Question: I am trying to clear graphics context. It clears perfectly using these 2 ways.
'''
1. clearContextBeforeDrawing
2. CGContextClearRect(context, rect);
CGContextSetFillColorWithColor(context, [UIColor whiteColor].CGColor);
CGContextFillRect(context, rect);
CGContextFlush(context);
'''
But when I draw lines again. The previous lines are mixed up with the new lines with dots appearing. Can anyone please help ?

This is how I am clearing lines
'''
-(IBAction)eraseButton:(id)sender
{
self.viewmainHandwriting.isErase = TRUE;
[self.viewmainHandwriting setBackgroundColor:[UIColor clearColor]];
[self.viewmainHandwriting setNeedsDisplay]; //It calls my drawRect Function
}
- (void)drawRect:(CGRect)rect
{
CGContextRef context = UIGraphicsGetCurrentContext();
if (!self.isErase)
{
CGContextAddPath(context, path);
CGContextSetLineCap(context, kCGLineCapRound);
CGContextSetLineWidth(context, self.lineWidth);
CGContextSetStrokeColorWithColor(context, self.lineColor.CGColor);
CGContextStrokePath(context);
self.empty = NO;
}
else
{
CGContextClearRect(context, self.bounds);
path
self.isErase = FALSE;
}
}
'''
The is how I am drawing lines
'''
- (void)touchesBegan:(NSSet *)touches withEvent:(UIEvent *)event {
UITouch *touch = [touches anyObject];
previousPoint1 = [touch previousLocationInView:self];
previousPoint2 = [touch previousLocationInView:self];
currentPoint = [touch locationInView:self];
[self touchesMoved:touches withEvent:event];
}
- (void)touchesMoved:(NSSet *)touches withEvent:(UIEvent *)event {
UITouch *touch = [touches anyObject];
CGPoint point = [touch locationInView:self];
/* check if the point is farther than min dist from previous */
CGFloat dx = point.x - currentPoint.x;
CGFloat dy = point.y - currentPoint.y;
if ((dx * dx + dy * dy) < kPointMinDistanceSquared) {
return;
}
previousPoint2 = previousPoint1;
previousPoint1 = [touch previousLocationInView:self];
currentPoint = [touch locationInView:self];
CGPoint mid1 = midPoint(previousPoint1, previousPoint2);
CGPoint mid2 = midPoint(currentPoint, previousPoint1);
CGMutablePathRef subpath = CGPathCreateMutable();
CGPathMoveToPoint(subpath, NULL, mid1.x, mid1.y);
CGPathAddQuadCurveToPoint(subpath, NULL, previousPoint1.x, previousPoint1.y, mid2.x, mid2.y);
CGRect bounds = CGPathGetBoundingBox(subpath);
CGPathAddPath(path, NULL, subpath);
CGPathRelease(subpath);
CGRect drawBox = bounds;
drawBox.origin.x -= self.lineWidth * 2.0;
drawBox.origin.y -= self.lineWidth * 2.0;
drawBox.size.width += self.lineWidth * 4.0;
drawBox.size.height += self.lineWidth * 4.0;
[self setNeedsDisplayInRect:drawBox];
}
'''
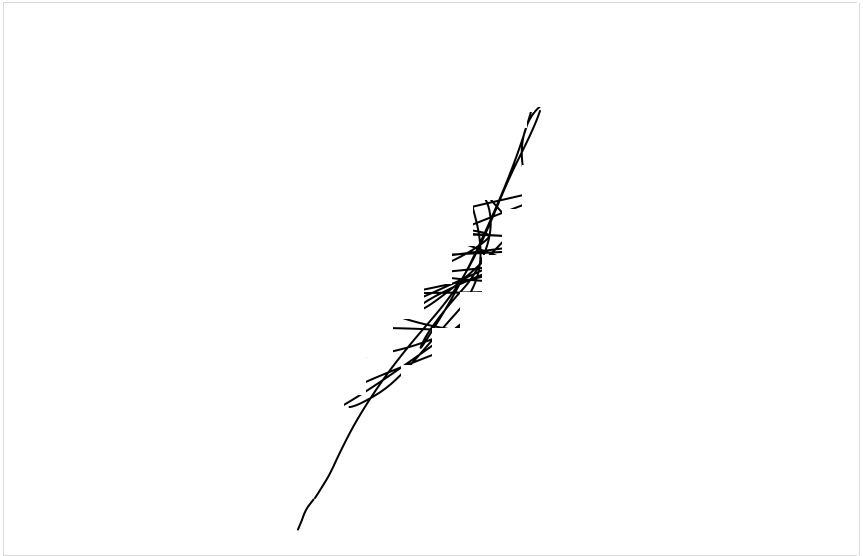
Answer: It looks like you don't clear 'path' in the method that clears the whole view ('eraseButton' ?).
So the path would still contain the whole old drawing. Only those parts would show on which you call 'setNeedsDisplayInRect:' (from within 'touchesMoved:'). You can reveal the old drawing by drawing over it again.
You should clear 'path' (probably an ivar) by just creating a new one in 'eraseButton:'
'''
CGPathRelease(path);
path = CGPathCreateMutable();
'''